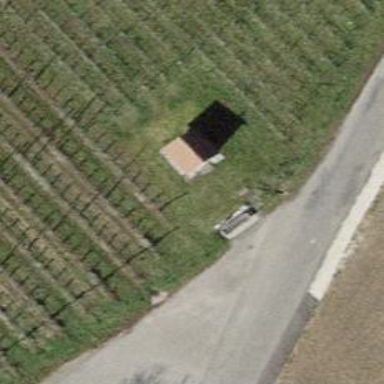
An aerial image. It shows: Bench.